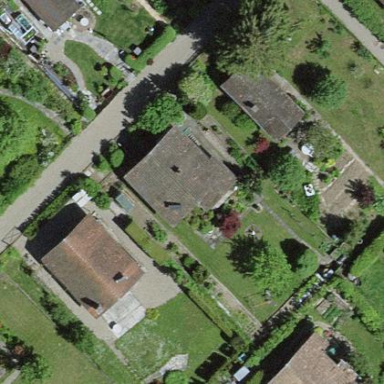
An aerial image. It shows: Bungalow.